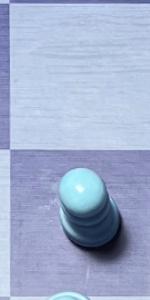
Label: Pawn_White